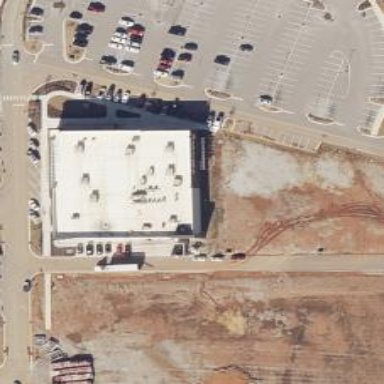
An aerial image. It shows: Flat roof retail building.